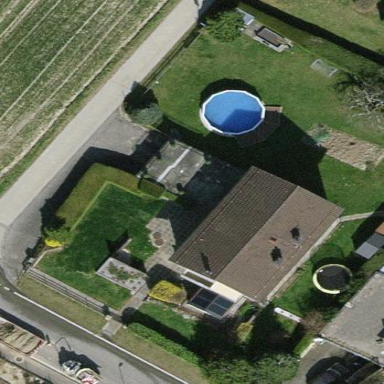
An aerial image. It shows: Simple and straightforward house.